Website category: sports
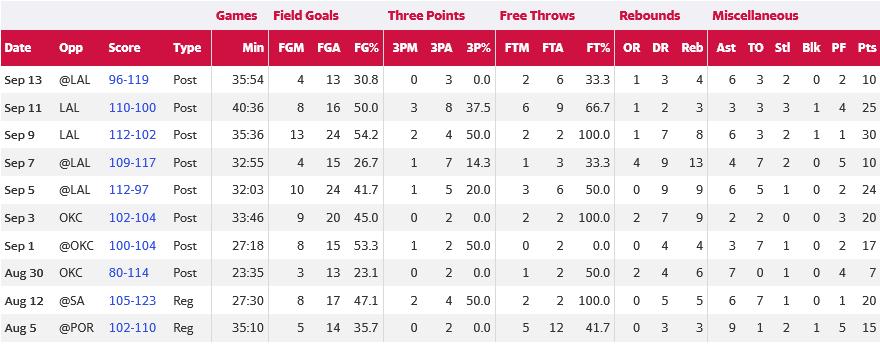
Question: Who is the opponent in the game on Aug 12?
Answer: SA

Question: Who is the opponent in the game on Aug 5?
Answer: POR

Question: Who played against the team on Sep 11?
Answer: LAL

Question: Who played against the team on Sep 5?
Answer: LAL

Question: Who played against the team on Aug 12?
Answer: SA

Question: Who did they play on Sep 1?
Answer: OKC

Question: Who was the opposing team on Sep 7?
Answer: LAL

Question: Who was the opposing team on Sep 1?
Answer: OKC

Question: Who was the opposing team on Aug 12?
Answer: SA

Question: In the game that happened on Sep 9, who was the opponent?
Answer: LAL

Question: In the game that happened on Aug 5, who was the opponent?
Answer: POR

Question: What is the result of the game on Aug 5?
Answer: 102-110

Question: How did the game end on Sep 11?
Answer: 110-100

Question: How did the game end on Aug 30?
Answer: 80-114

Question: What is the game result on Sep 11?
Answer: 110-100

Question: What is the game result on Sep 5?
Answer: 112-97

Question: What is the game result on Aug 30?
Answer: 80-114

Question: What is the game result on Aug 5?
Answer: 102-110

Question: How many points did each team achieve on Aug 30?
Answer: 80-114

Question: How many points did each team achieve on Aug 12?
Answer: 105-123

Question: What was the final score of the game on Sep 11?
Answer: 110-100

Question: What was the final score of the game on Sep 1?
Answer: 100-104

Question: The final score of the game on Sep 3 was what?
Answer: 102-104

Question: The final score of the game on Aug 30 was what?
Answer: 80-114

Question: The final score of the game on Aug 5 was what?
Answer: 102-110

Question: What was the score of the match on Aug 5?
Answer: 102-110

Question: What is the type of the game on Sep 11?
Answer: Post

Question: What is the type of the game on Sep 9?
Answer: Post

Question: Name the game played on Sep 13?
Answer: Post

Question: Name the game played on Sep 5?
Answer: Post

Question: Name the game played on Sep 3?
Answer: Post

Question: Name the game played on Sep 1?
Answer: Post

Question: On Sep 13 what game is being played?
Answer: Post

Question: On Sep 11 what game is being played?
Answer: Post

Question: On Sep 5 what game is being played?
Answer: Post

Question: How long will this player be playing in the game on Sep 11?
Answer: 40:36

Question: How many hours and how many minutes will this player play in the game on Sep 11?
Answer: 40:36

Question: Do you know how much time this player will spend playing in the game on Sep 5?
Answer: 32:03

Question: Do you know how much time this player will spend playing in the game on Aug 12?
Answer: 27:30

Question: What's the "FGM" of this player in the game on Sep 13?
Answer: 4

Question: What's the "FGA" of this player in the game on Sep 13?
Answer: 13

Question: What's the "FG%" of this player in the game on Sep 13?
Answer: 30.8

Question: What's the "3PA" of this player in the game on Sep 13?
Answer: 3

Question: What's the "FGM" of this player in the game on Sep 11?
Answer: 8

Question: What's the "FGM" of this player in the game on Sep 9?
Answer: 13

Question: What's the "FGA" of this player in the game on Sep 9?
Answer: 24

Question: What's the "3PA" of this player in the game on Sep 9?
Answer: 4

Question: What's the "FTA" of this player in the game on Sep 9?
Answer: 2

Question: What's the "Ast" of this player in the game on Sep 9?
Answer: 6

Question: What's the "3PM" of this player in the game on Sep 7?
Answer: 1

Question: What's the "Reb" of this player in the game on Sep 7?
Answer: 13

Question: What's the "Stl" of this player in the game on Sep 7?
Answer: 2

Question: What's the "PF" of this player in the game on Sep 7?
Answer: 5

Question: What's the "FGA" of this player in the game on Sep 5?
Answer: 24

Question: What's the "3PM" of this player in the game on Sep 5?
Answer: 1

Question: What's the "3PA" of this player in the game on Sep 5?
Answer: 5

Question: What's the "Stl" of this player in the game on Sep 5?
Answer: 1

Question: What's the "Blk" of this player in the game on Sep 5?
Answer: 0

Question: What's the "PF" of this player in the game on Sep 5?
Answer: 2

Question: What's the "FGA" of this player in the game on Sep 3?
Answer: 20

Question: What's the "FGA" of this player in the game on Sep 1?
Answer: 15

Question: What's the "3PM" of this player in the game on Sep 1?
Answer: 1

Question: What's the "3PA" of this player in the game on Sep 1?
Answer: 2

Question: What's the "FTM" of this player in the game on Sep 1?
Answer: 0